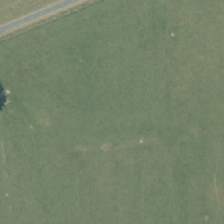
Land cover: shortrotation_cropland